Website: walmart
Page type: billing-address
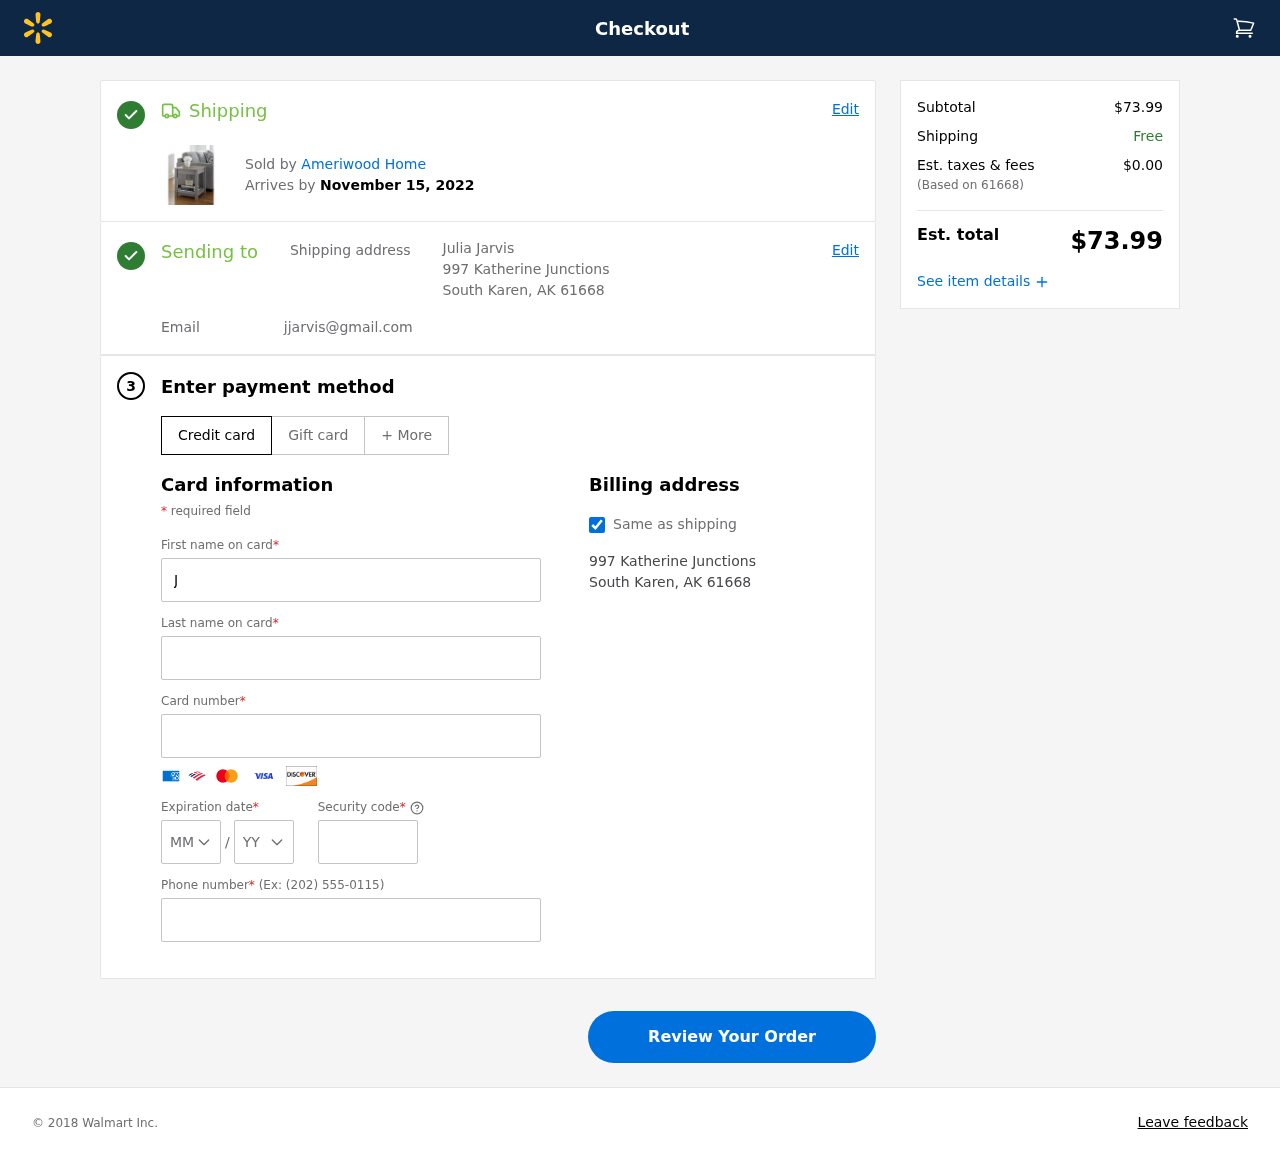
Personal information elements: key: PII_CARD_CVV
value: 7344
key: PII_CARD_EXPIRY_MONTH
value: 03
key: PII_CARD_EXPIRY_YEAR
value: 29
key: PII_CARD_NUMBER
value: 3799 2963 6545 686
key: PII_CITY_STATE_ZIP
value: South Karen, AK 61668
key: PII_EMAIL
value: jjarvis@gmail.com
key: PII_FIRSTNAME
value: Julia
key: PII_FULLNAME
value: Julia Jarvis
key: PII_LASTNAME
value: Jarvis
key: PII_PHONE
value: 9385332654
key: PII_POSTCODE
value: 61668
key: PII_STREET
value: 997 Katherine Junctions
Product elements: key: PRODUCT1_BRAND
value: Ameriwood Home
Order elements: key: ORDER_DELIVERY_DATE
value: November 15, 2022
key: ORDER_SUBTOTAL
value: $73.99
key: ORDER_TAX
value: $0.00
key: ORDER_TOTAL
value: $73.99